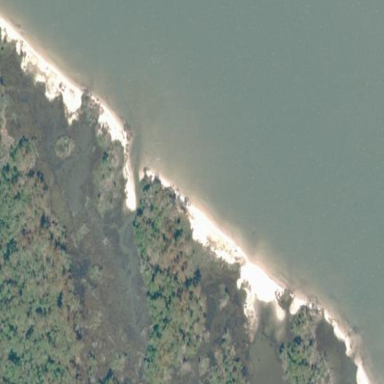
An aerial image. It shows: Scenic beach with natural beauty.